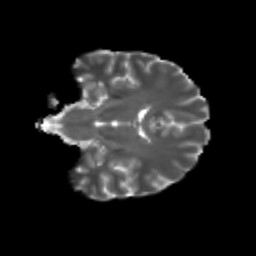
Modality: T2w
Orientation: coronal
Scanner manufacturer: siemens
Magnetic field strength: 3 T
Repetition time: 4.16 s
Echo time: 0.0806 s